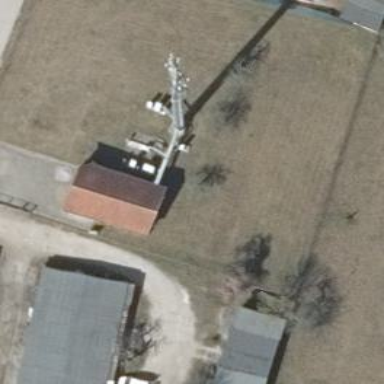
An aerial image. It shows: Communication mast tower.